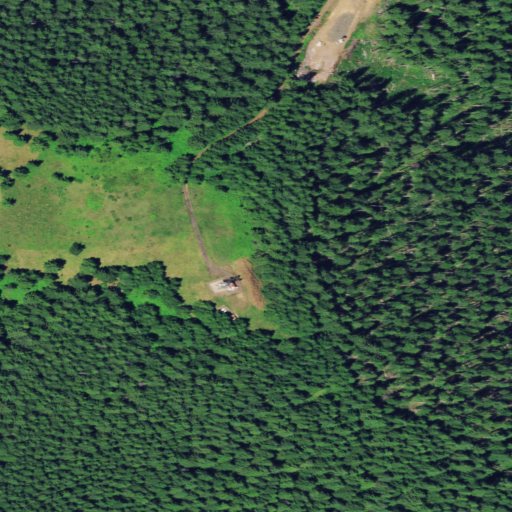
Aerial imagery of mountain in Oregon named South Point containing evergreen forest, shrub, grassland, and open development